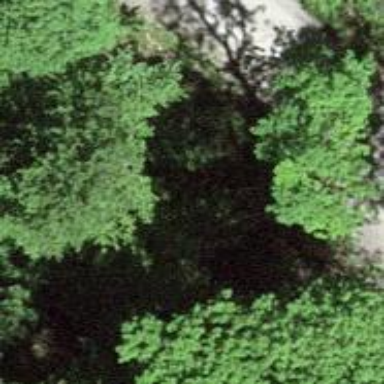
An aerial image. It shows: Culvert tunnel.